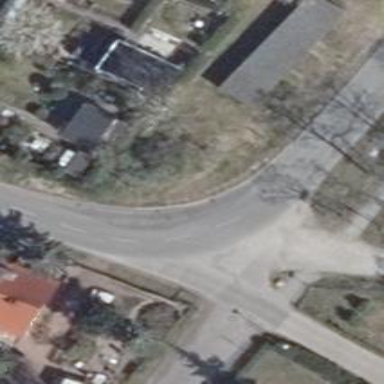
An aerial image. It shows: Tertiary road with asphalt surface.